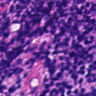
Metastatic tissue present: no